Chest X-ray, PA view. Patient: 29 years old, sex F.
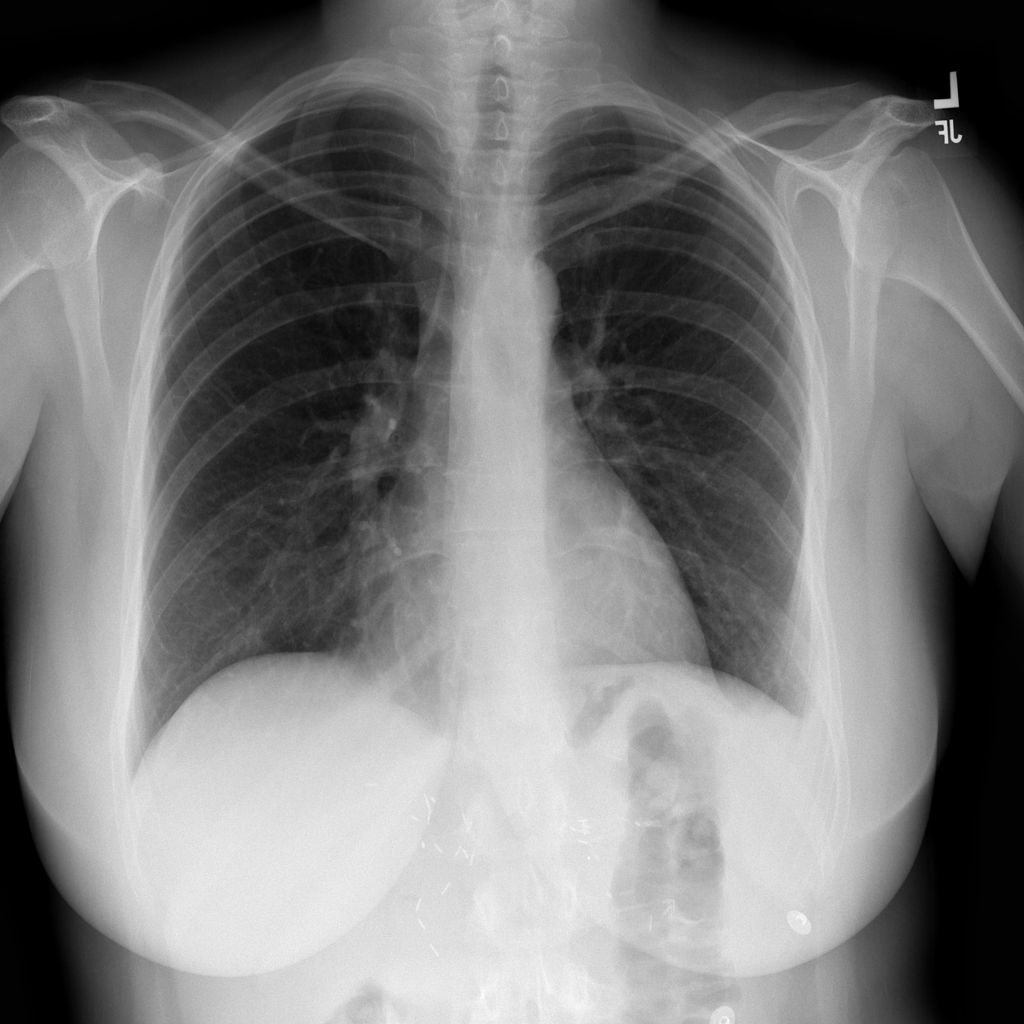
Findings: No Finding